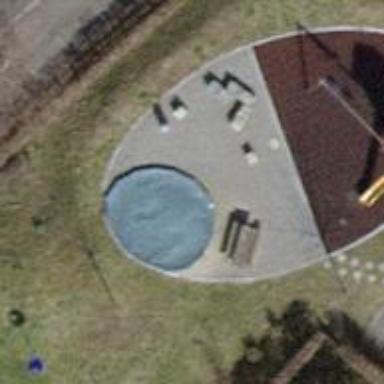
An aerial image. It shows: Sandpit at the playground.